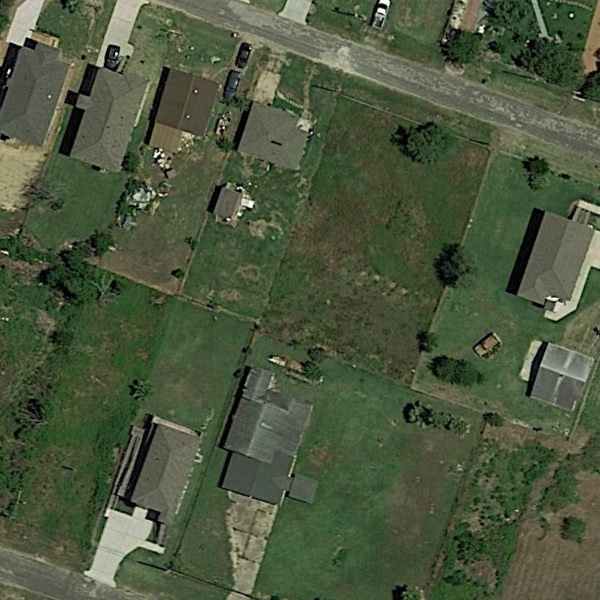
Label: MediumResidential